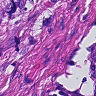
Metastatic tissue present: yes